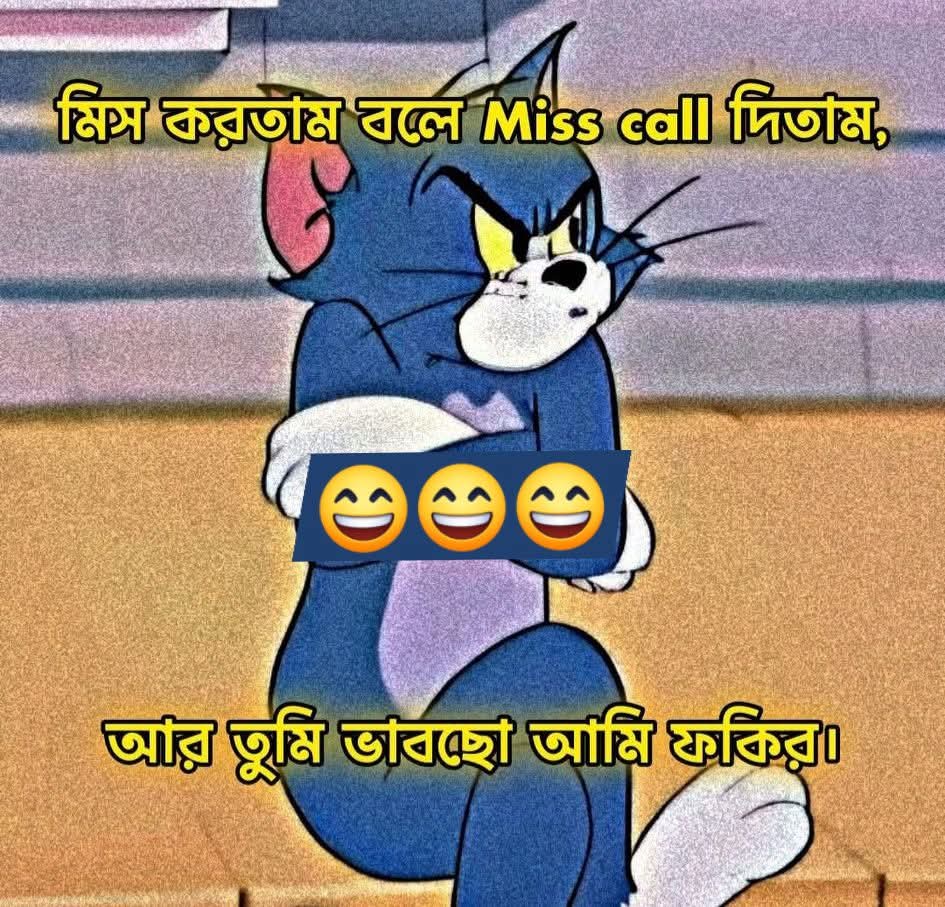
Text: মিস করতাম বলে Miss call দিতাম,
আর তুমি ভাবছো আমি ফকির।
Label: Non Hate